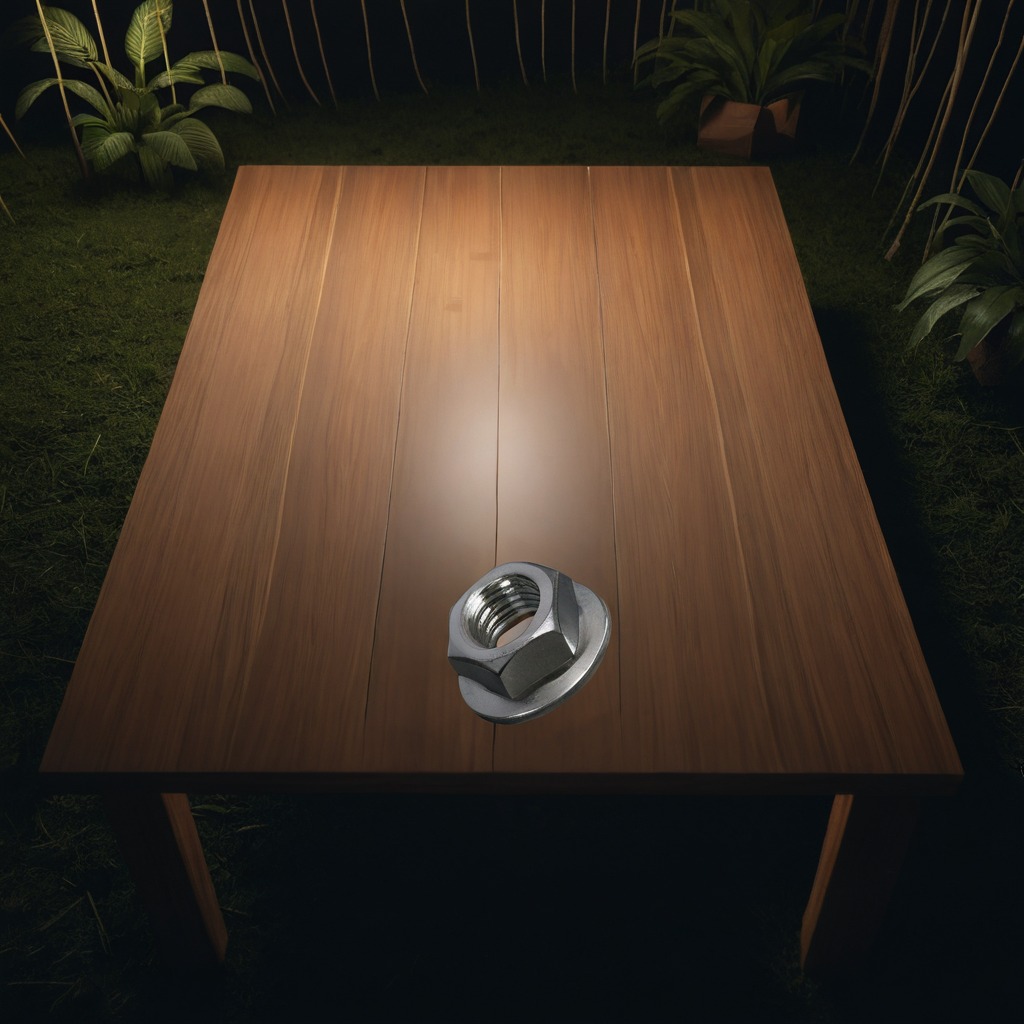
A metal nut is lying on a wooden table inside a jungle field workshop tent at night.